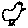
Label: bird